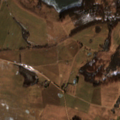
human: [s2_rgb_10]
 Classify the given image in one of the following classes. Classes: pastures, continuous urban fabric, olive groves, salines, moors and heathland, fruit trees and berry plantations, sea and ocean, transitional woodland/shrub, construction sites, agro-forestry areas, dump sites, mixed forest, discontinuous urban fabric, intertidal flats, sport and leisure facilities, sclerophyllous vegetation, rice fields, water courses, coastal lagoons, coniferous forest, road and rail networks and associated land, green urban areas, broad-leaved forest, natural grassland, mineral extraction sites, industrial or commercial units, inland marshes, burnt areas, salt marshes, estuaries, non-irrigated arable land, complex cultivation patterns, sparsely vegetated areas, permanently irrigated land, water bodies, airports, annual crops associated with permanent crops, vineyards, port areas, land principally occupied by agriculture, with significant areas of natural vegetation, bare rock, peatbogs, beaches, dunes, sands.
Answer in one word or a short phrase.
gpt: non-irrigated arable land, complex cultivation patterns, land principally occupied by agriculture, with significant areas of natural vegetation, water bodies